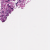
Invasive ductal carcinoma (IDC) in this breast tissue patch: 0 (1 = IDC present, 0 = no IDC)